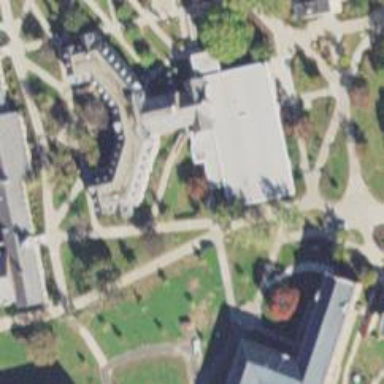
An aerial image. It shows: University building.